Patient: sex M, age 25
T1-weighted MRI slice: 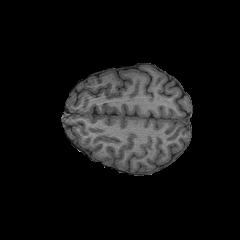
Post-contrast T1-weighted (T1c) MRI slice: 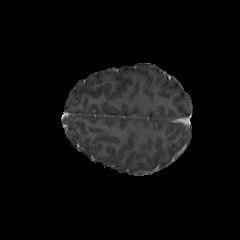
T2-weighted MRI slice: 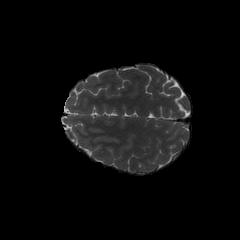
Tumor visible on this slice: no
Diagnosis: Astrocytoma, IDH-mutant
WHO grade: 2